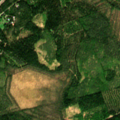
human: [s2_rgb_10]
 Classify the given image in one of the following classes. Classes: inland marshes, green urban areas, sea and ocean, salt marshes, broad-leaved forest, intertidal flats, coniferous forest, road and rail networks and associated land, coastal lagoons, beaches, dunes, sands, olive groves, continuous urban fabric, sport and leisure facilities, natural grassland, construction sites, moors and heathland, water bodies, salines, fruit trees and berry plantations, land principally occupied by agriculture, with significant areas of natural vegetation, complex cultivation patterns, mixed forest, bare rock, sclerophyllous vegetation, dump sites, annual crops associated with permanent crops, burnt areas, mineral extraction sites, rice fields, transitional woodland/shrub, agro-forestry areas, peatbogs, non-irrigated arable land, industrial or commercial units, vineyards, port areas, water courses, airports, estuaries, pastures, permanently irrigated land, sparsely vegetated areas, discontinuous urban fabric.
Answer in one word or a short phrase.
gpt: coniferous forest, mixed forest, transitional woodland/shrub